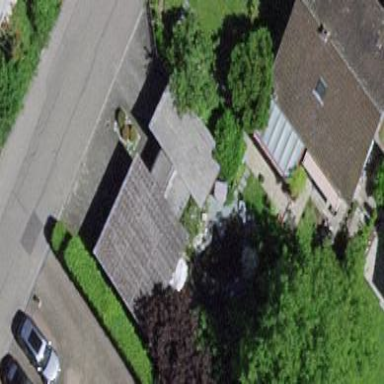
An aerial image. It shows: Group of garages.